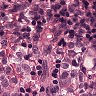
Metastatic tissue present: yes